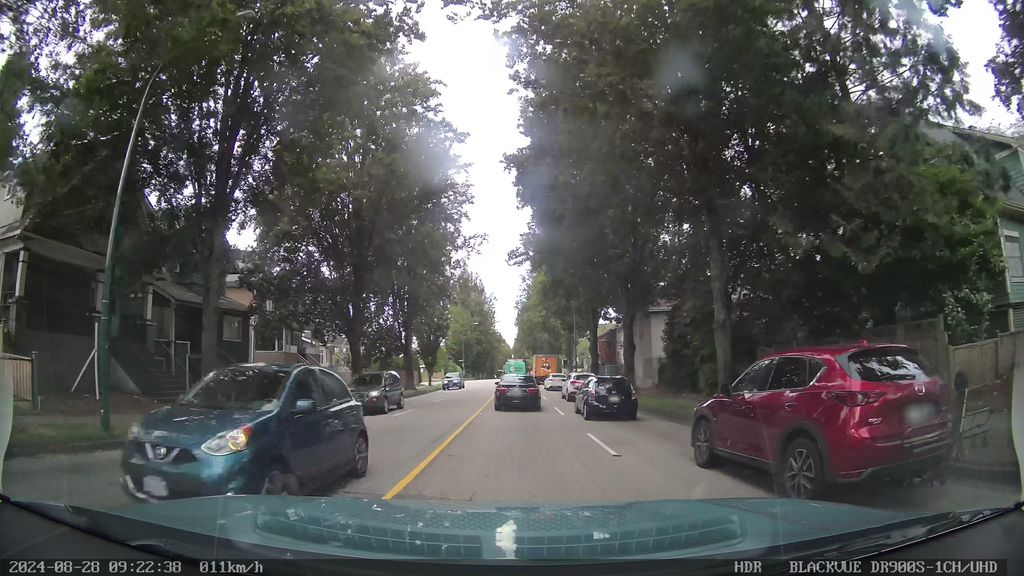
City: vancouver